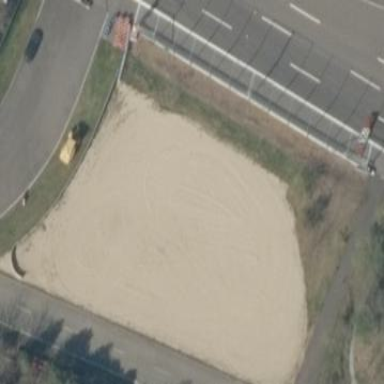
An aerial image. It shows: Gravel trap in sandy natural environment.